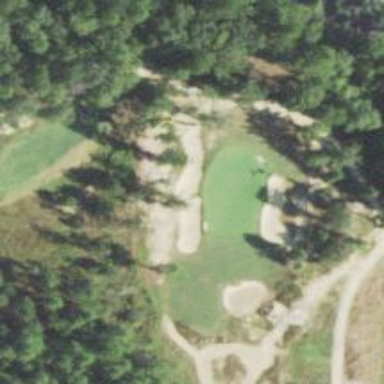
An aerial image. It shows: Golf hole.